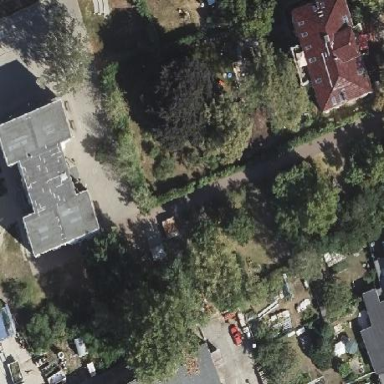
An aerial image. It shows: Kindergarten.